Field crop: tomato
Growth stage: 1
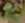
Species: solanum